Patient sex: M
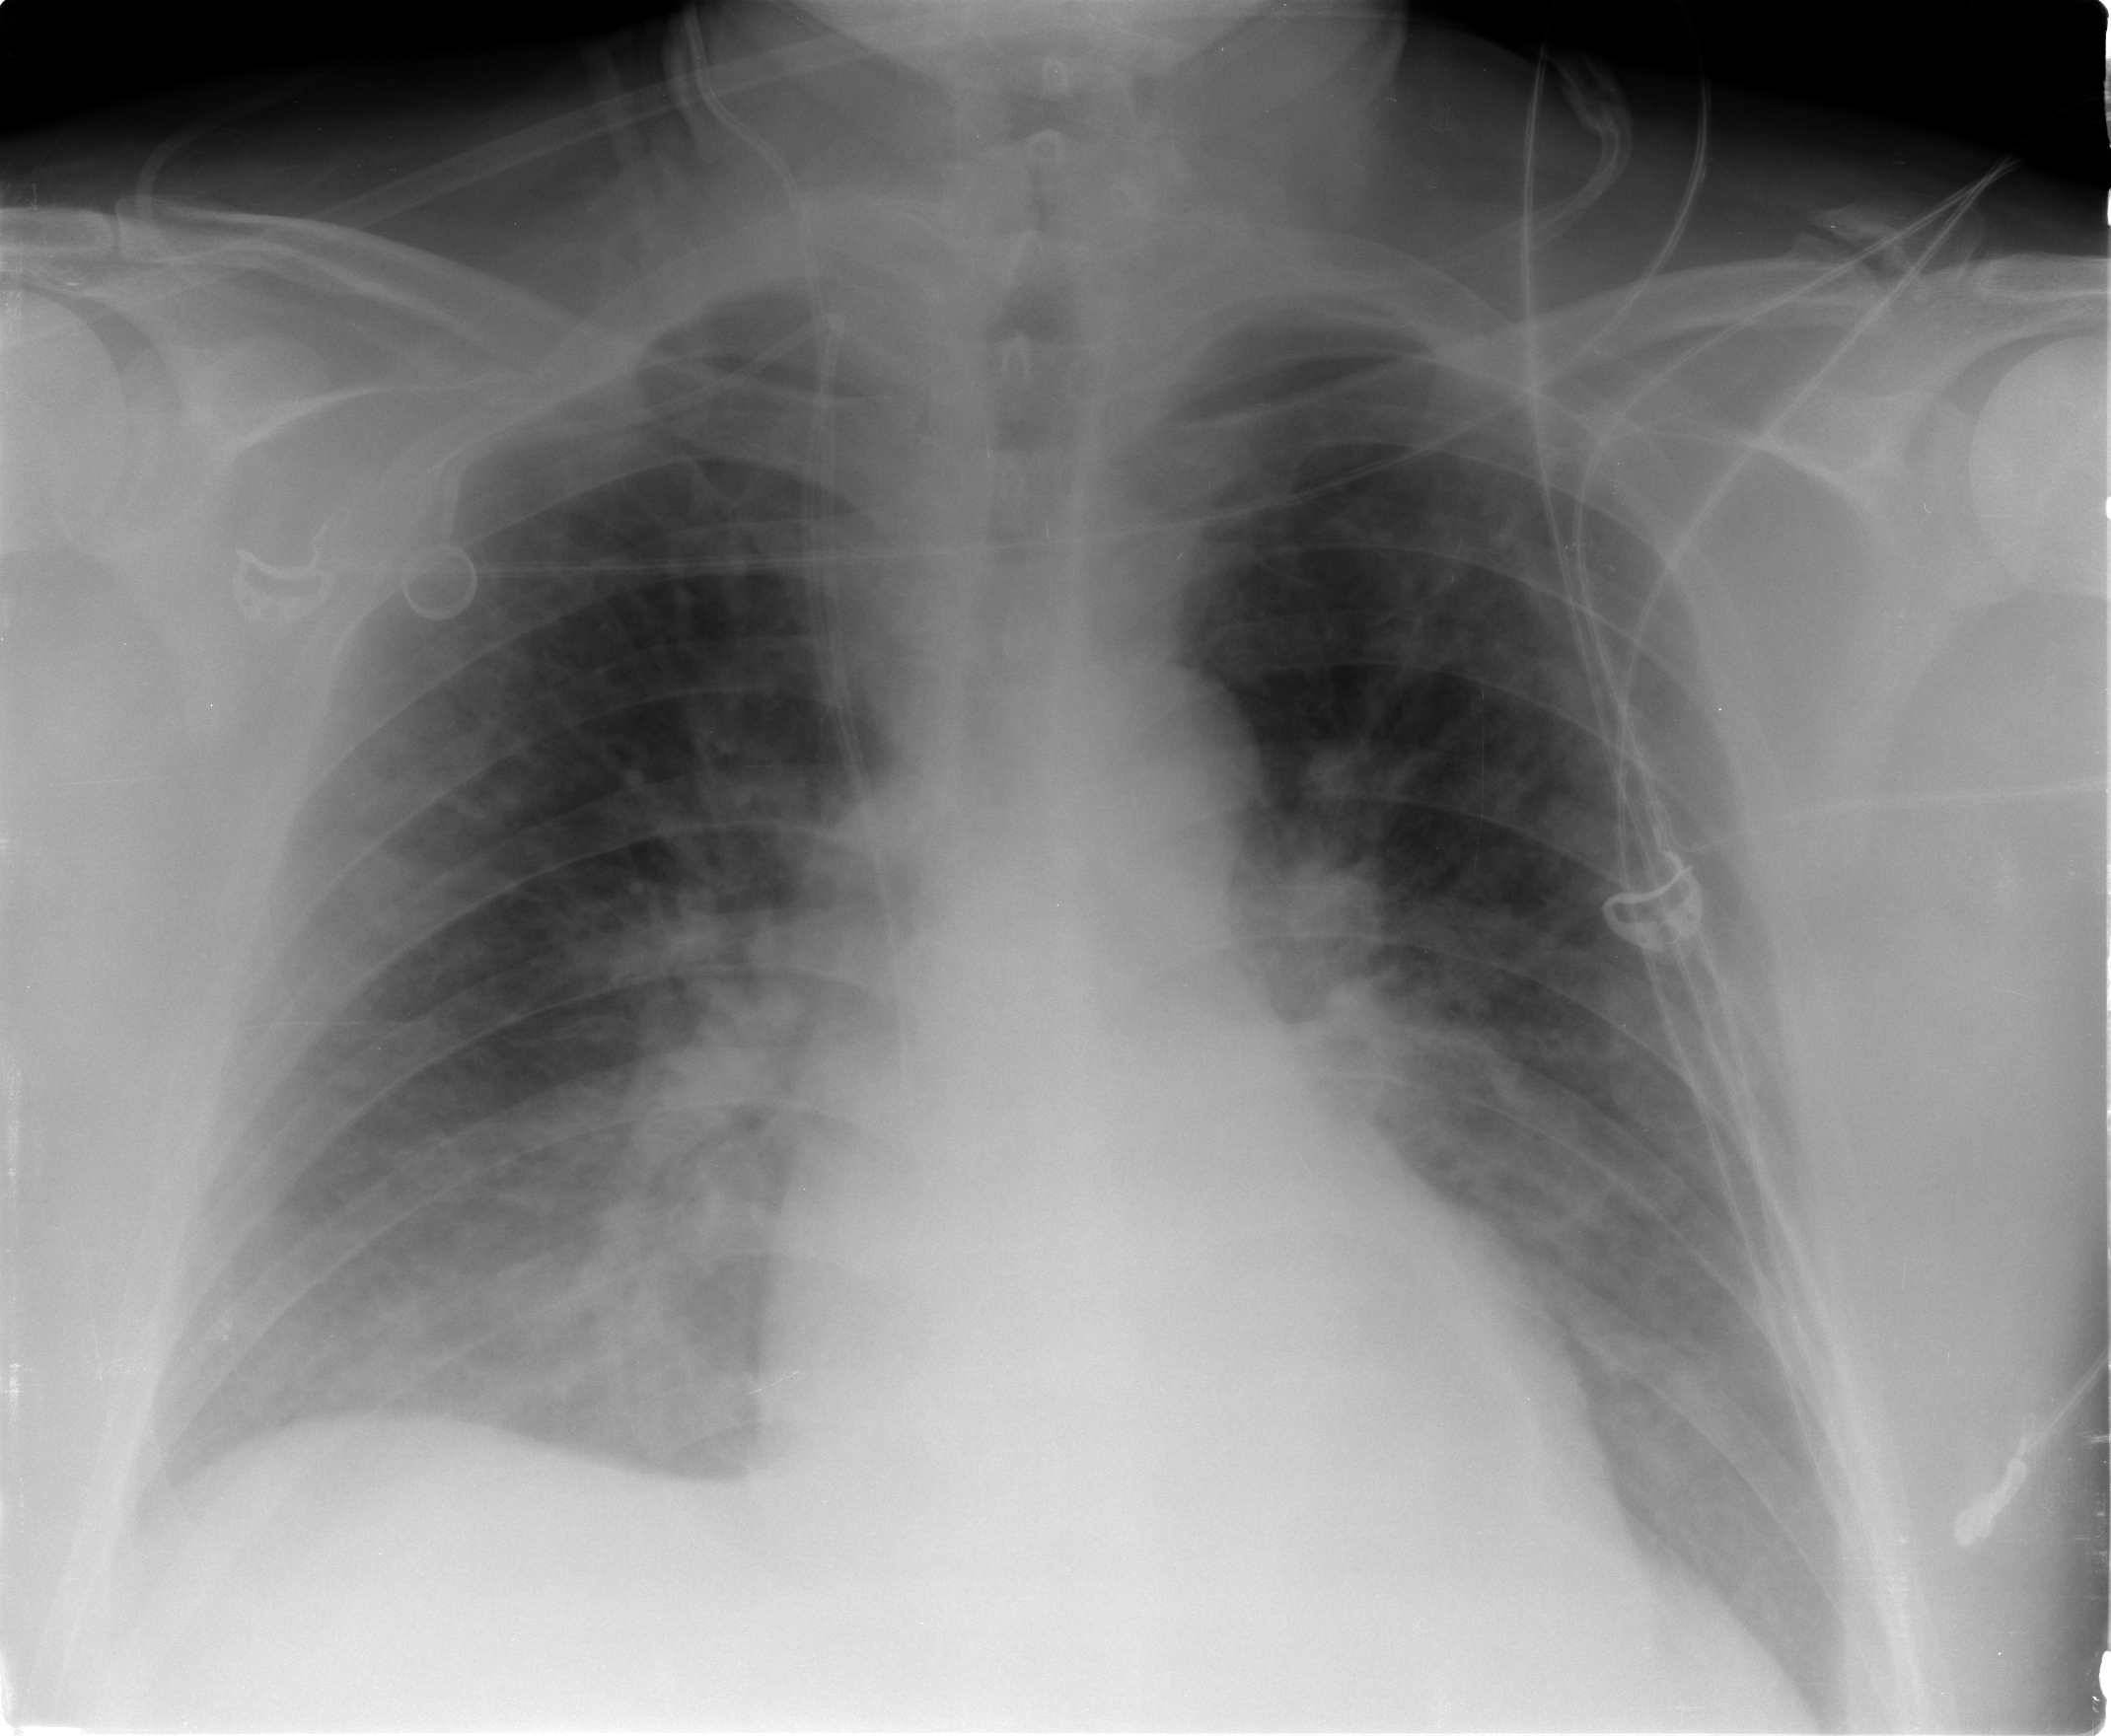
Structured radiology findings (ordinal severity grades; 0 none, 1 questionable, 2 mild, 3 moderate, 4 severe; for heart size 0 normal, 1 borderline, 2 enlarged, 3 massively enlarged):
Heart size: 1
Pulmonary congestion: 2
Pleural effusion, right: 2
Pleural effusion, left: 2
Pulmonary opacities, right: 2
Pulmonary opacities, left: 2
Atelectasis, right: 3
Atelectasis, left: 3